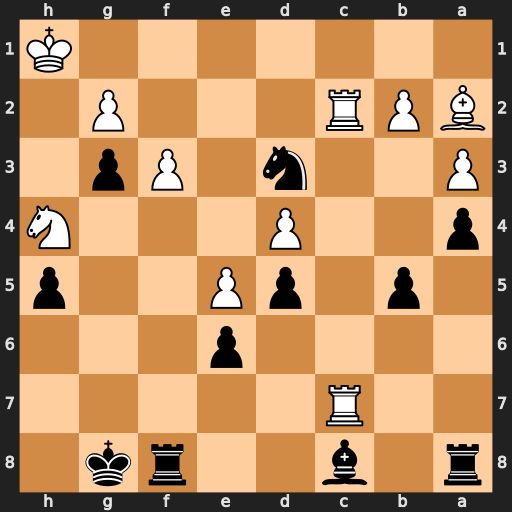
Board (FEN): r1b2rk1/2R5/4p3/1p1pP2p/p2P3N/P2n1Pp1/BPR3P1/7K
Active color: b
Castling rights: -
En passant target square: -
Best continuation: Rf4